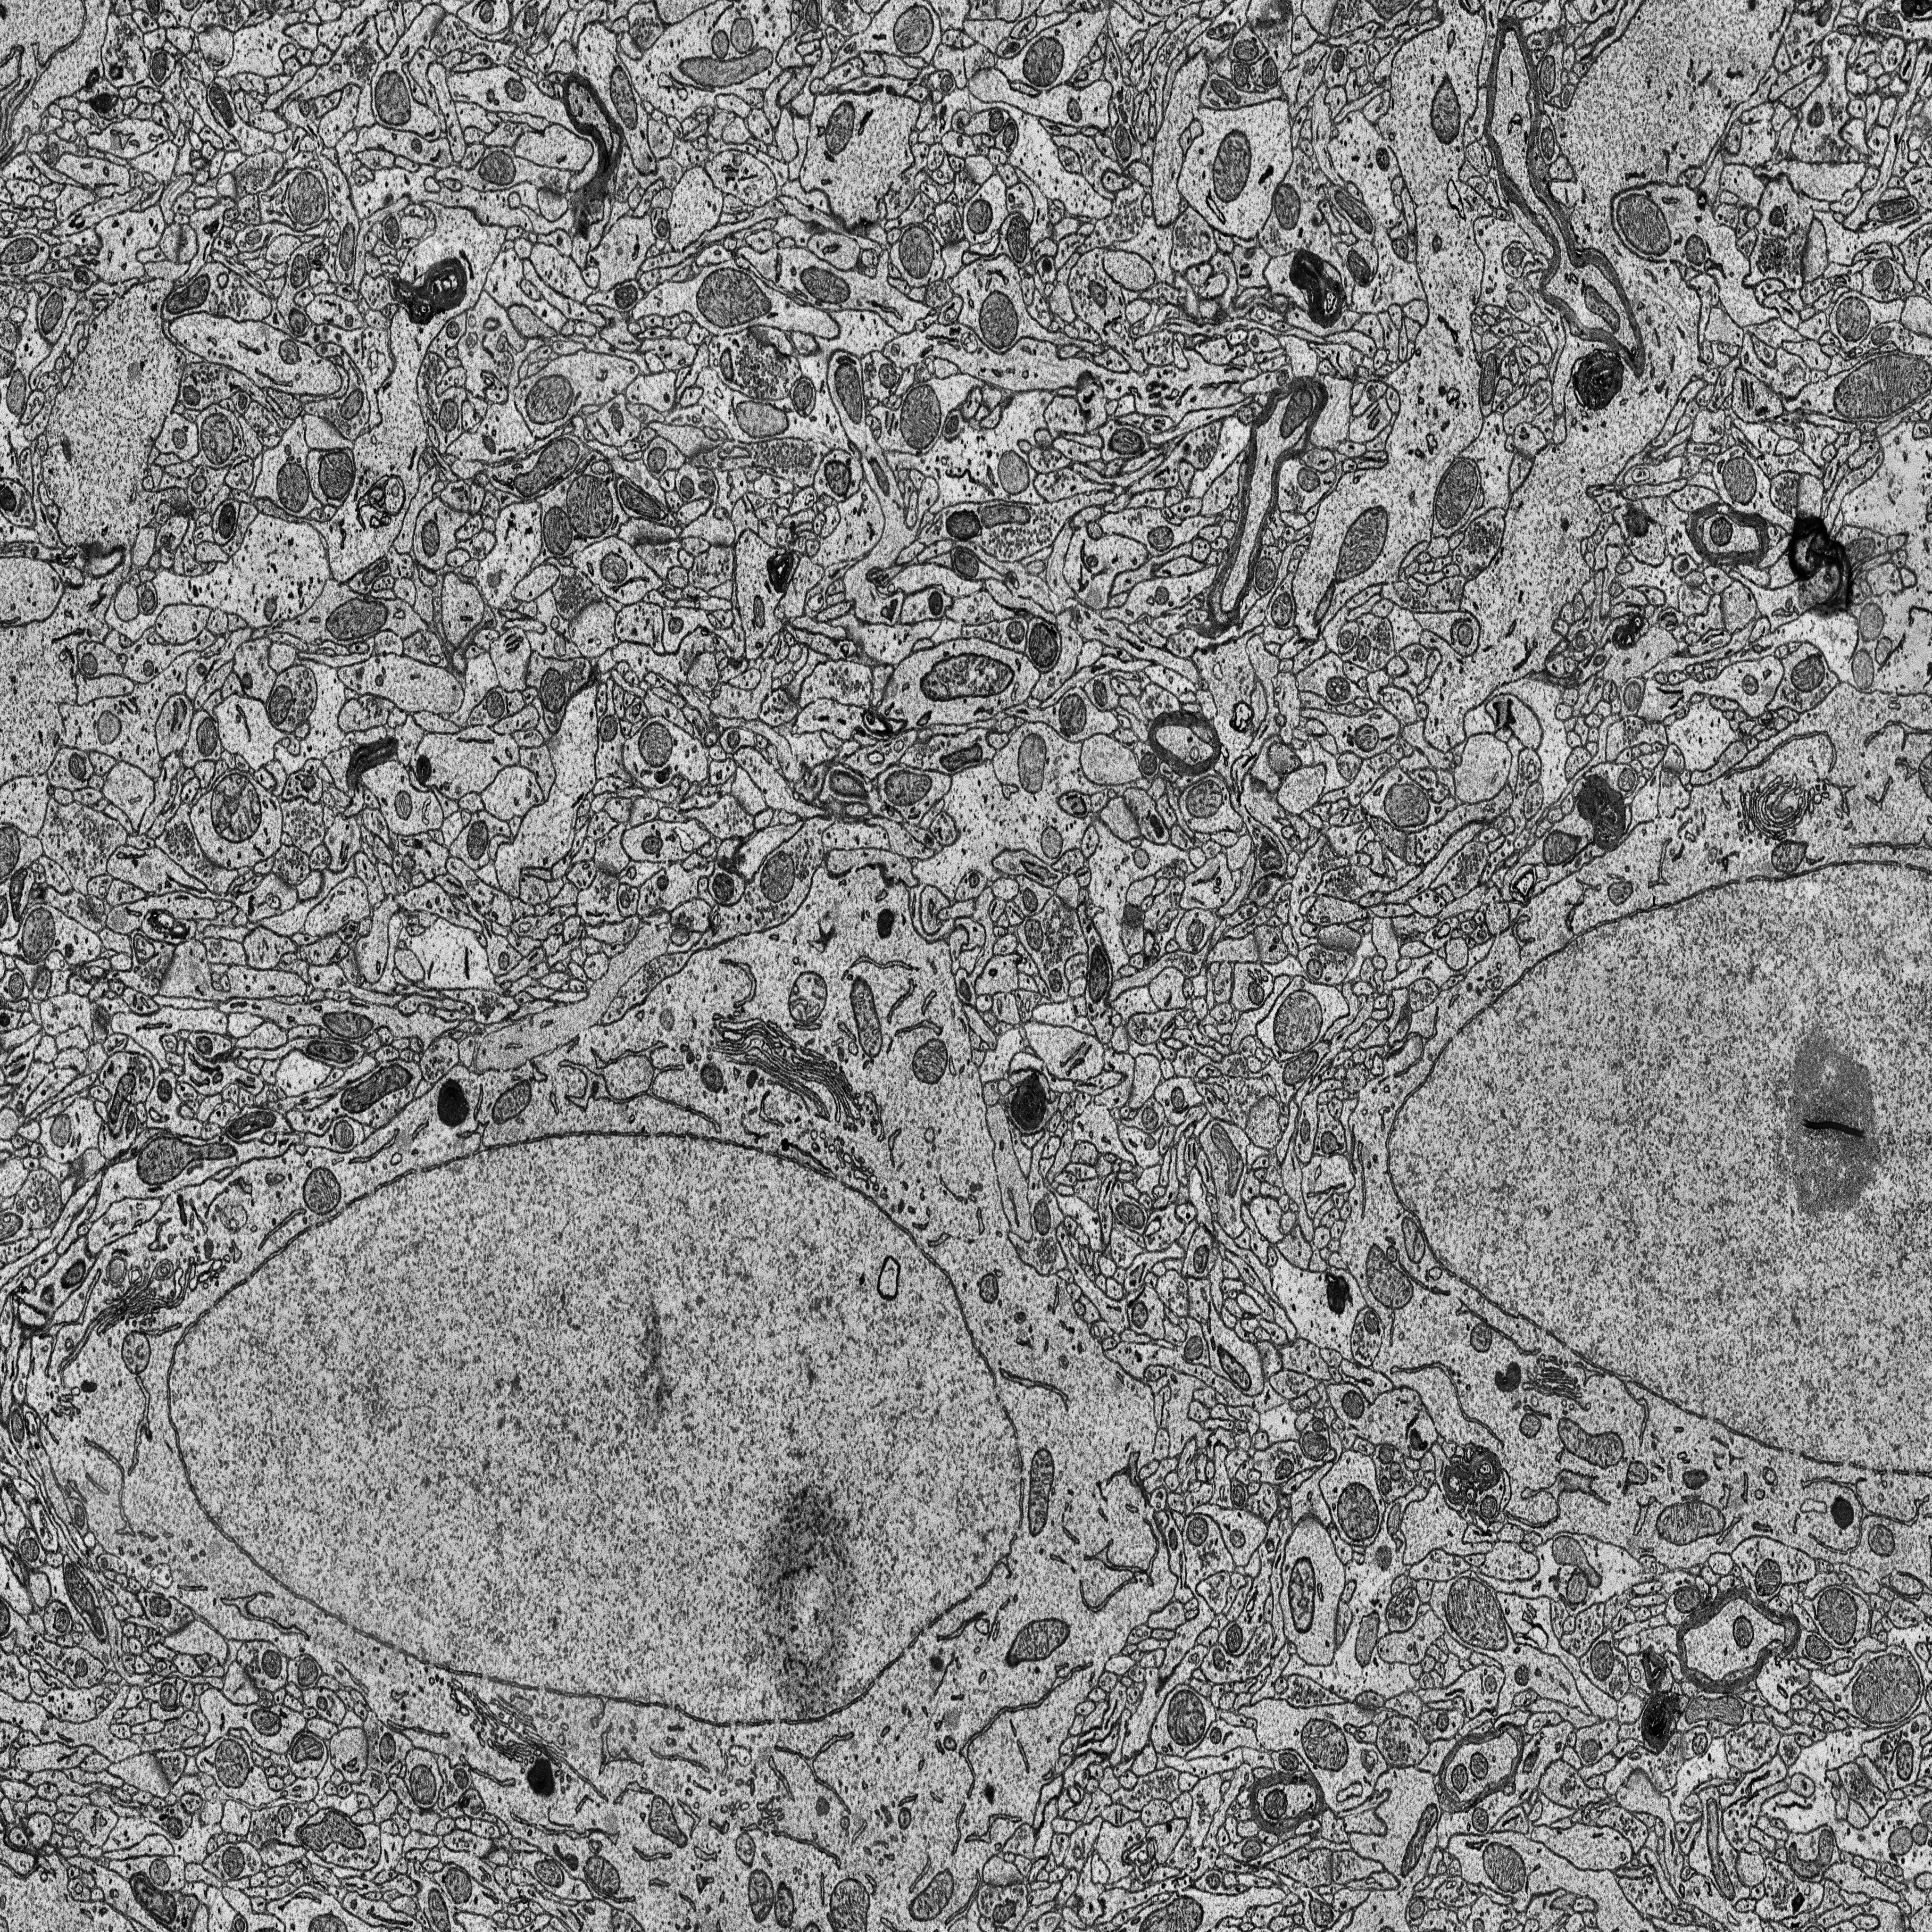
Electron microscopy slice of rat cortex tissue
Slice depth (z): 332
Mitochondria instances in slice: 364